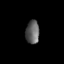
Tissue: lung
Cell type: T cells
Senescence score: 0.164
Nuclear area (px): 311
Mean DAPI intensity: 96.084